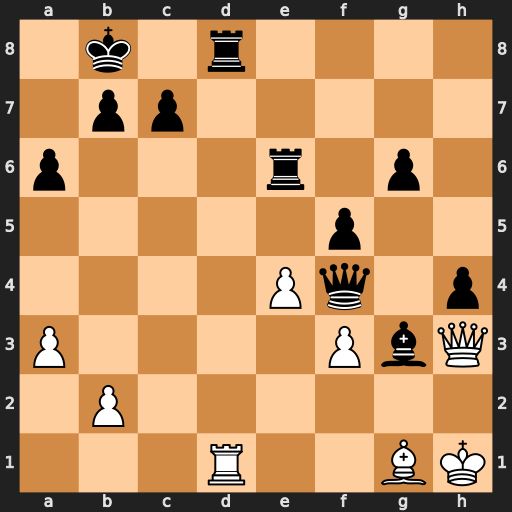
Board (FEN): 1k1r4/1pp5/p3r1p1/5p2/4Pq1p/P4PbQ/1P6/3R2BK
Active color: w
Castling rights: -
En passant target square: -
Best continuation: Rxd8#